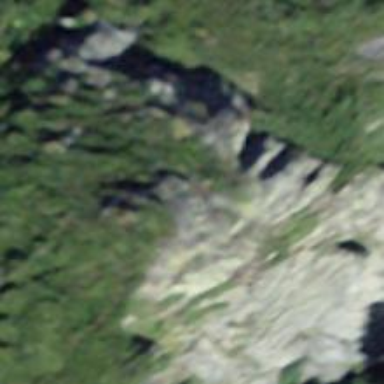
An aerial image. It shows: Natural cliff.